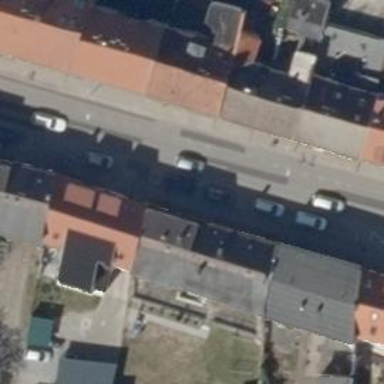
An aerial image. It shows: Public transport stop position.